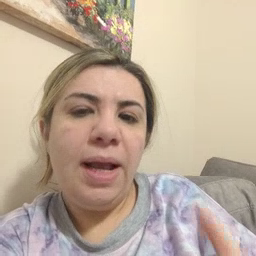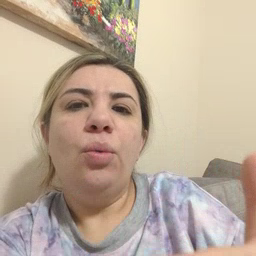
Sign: thankyou